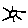
Label: sun